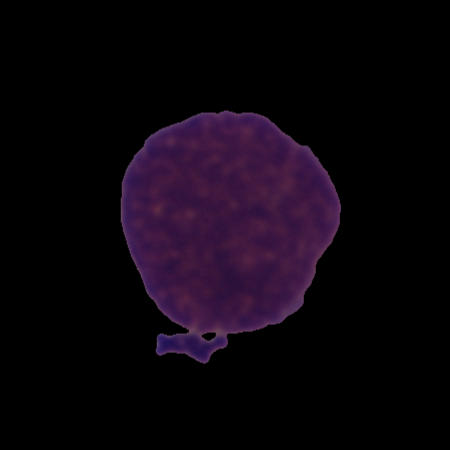
Label: cancer